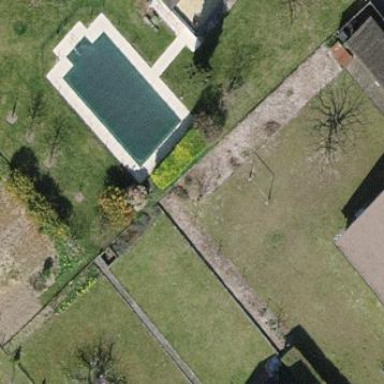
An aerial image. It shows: Swimming pool located in leisure land.